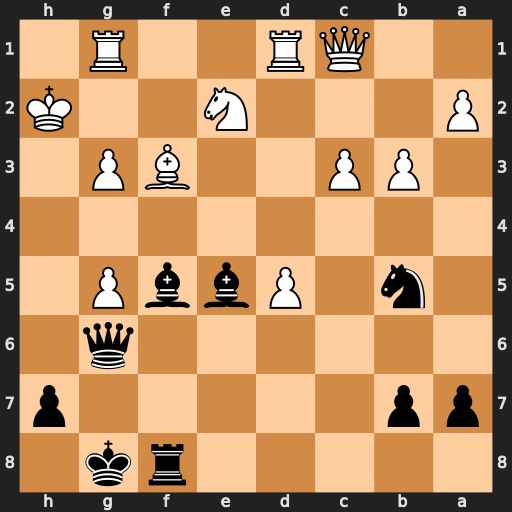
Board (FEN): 5rk1/pp5p/6q1/1n1PbbP1/8/1PP2BP1/P3N2K/2QR2R1
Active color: b
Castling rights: -
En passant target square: -
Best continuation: Be4 Nf4 Bxf4 gxf4 Bxf3